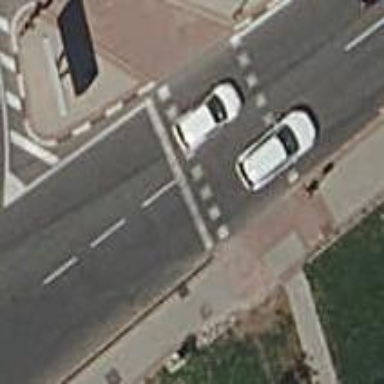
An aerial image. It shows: Road with traffic signals.